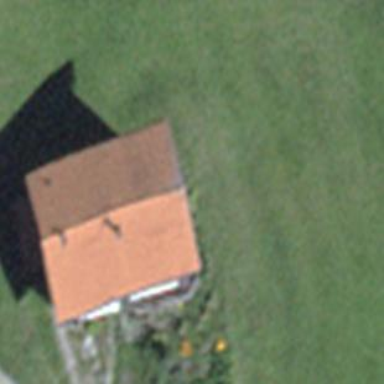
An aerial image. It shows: Detached building.